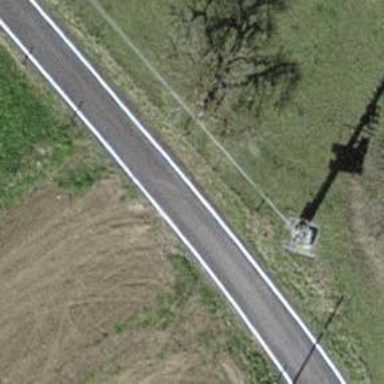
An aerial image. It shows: Minor power line.